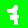
Digit: 7